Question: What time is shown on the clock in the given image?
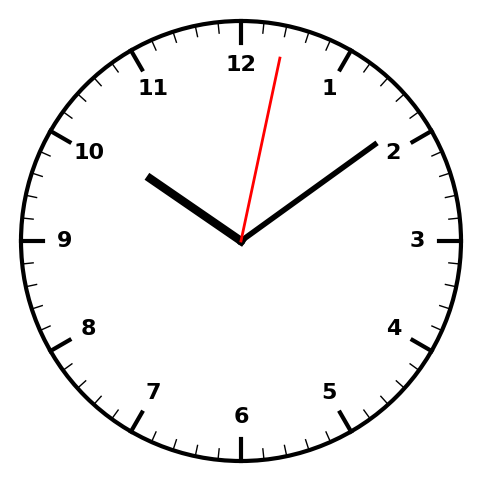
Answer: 10:09:02